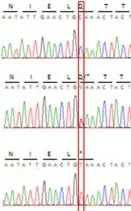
Genetic analysis, physical features (as an adult), and computed tomography (CT) of the chest at the age of 14 years. (A) Pedigree of the family: electropherograms depict the relevant sequence section around the causative C-to-T transition at position c.3028 in exon 23 and the generation of a premature stop codon at position p. Q1010.
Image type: radiology (mri)